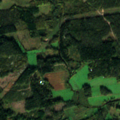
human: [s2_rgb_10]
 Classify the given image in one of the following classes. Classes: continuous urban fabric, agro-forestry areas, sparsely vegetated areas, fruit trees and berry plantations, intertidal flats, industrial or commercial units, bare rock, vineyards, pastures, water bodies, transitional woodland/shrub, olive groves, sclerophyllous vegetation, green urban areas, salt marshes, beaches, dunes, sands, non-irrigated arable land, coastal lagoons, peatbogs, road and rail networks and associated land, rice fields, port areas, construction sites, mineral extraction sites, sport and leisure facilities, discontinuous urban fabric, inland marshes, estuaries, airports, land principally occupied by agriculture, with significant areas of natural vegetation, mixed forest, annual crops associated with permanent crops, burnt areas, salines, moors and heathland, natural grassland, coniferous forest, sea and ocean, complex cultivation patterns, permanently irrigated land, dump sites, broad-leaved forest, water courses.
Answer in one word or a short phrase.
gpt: land principally occupied by agriculture, with significant areas of natural vegetation, coniferous forest, mixed forest, transitional woodland/shrub